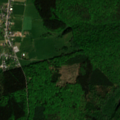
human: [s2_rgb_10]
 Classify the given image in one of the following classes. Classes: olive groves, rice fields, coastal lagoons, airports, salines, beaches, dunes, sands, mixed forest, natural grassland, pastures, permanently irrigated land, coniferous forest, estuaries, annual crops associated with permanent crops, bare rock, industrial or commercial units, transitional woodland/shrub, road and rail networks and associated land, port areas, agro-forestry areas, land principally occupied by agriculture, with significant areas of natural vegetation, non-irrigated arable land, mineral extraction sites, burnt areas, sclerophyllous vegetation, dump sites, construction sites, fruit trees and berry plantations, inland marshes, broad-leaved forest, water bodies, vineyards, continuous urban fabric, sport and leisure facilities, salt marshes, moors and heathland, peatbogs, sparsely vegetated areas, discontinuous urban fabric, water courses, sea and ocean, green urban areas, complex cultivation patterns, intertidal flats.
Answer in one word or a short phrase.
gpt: discontinuous urban fabric, pastures, complex cultivation patterns, broad-leaved forest, mixed forest